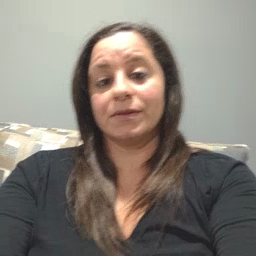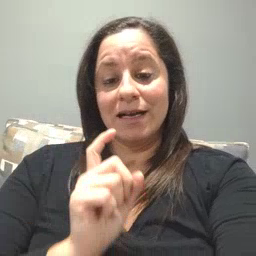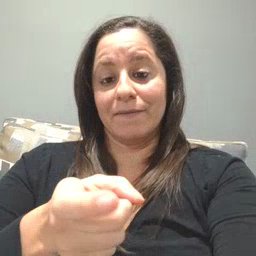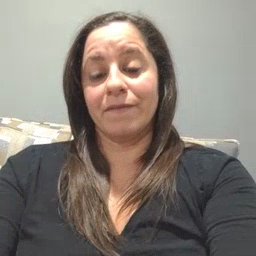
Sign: gift